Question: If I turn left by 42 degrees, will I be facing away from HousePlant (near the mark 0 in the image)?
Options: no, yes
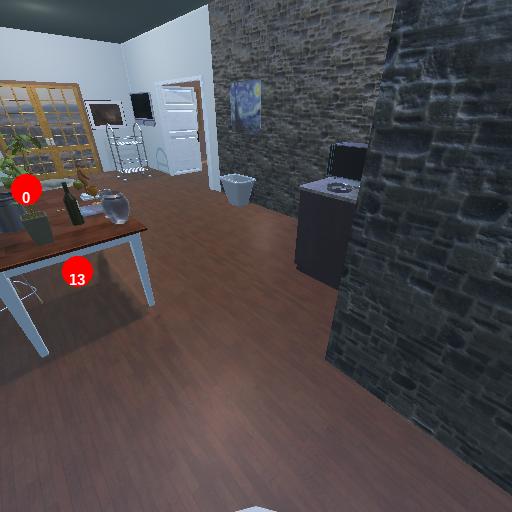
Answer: no